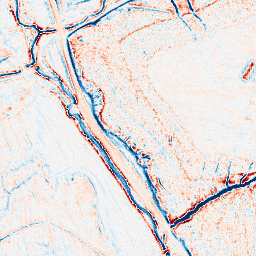
Category: edge_preserving
Decomposition family: anisotropic_diffusion
Decomposition parameters: iterations: 10
kappa: 10
gamma: 0.2
Upsampling method: fft_zeropad
Upsampling parameters: scale: 8
Upsampling scale: 8